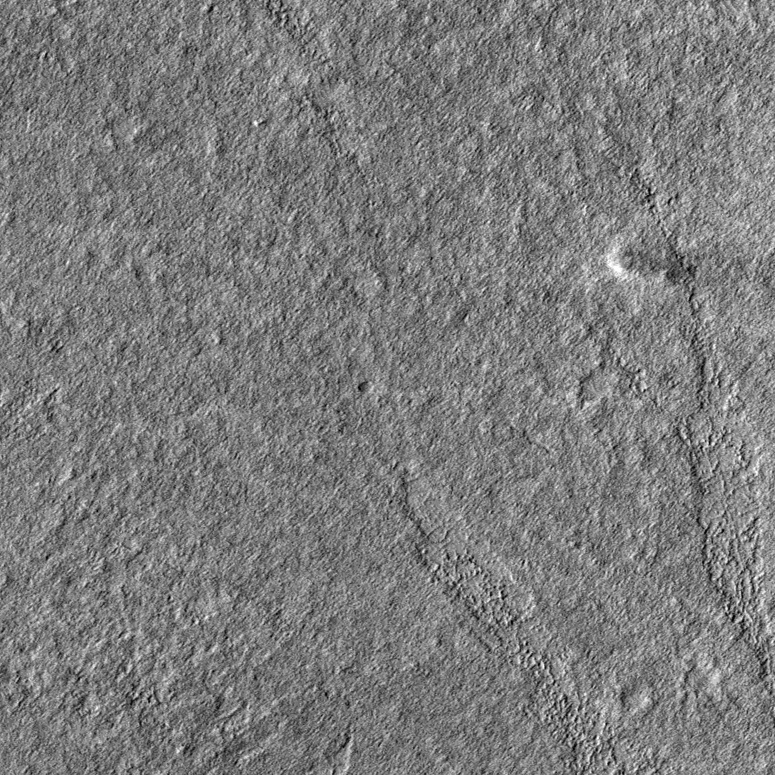
Label: dustdevil